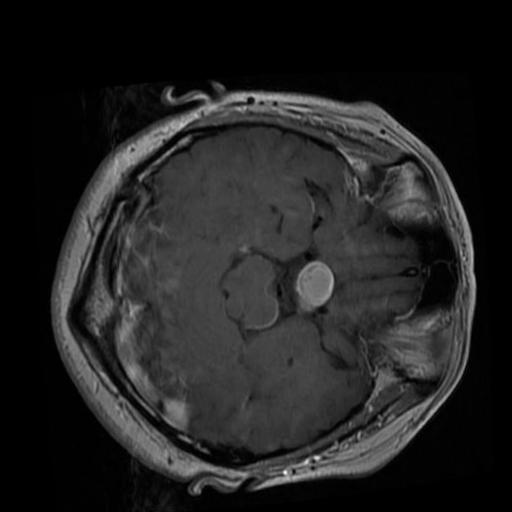
Label: brain_tumor